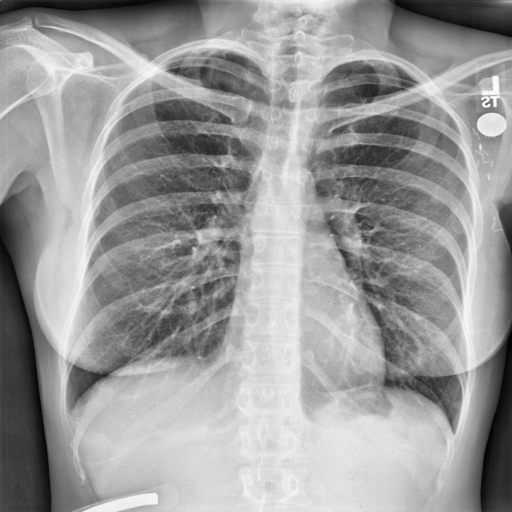
Finding: NORMAL